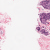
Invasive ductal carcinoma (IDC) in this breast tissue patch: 0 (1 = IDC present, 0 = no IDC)